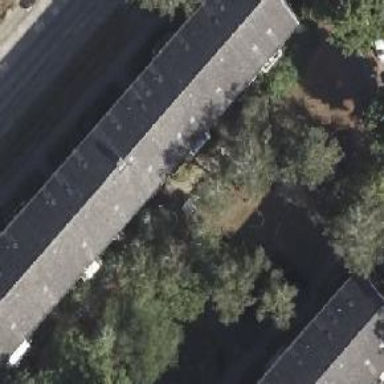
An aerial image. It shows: Gabled roof apartments building with roof tiles. The color of the building is light yellow (#cccc99).